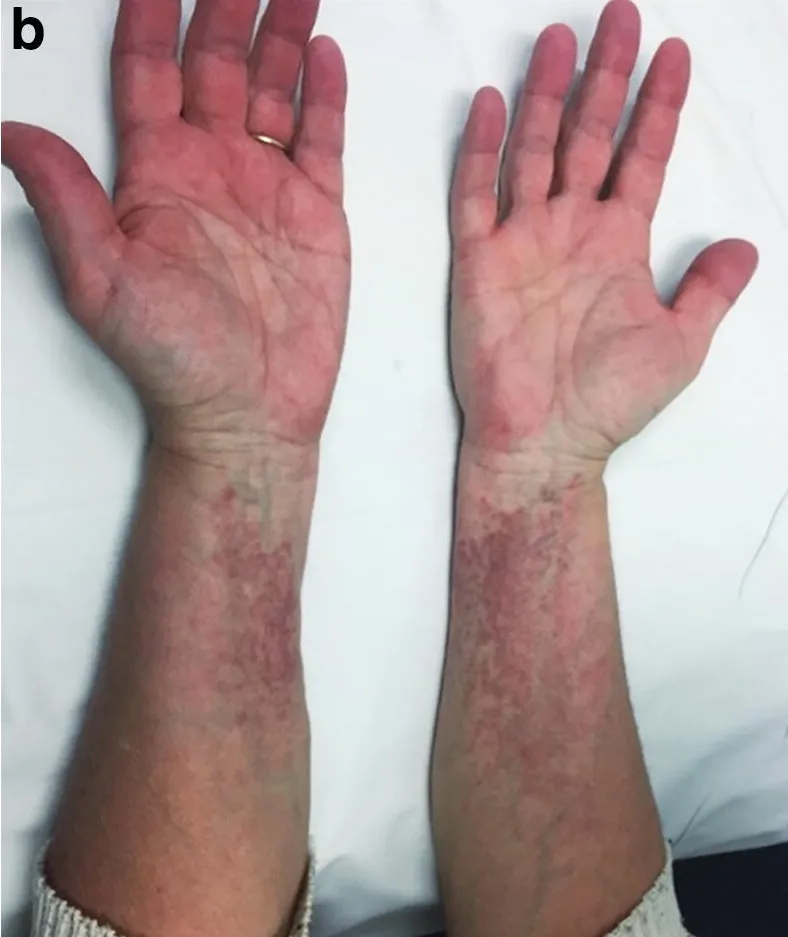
Clinical findings of dermatomyositis. Violaceous erythematous plaques were noted on the volar forearms.
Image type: medical_photograph (skin_photograph)